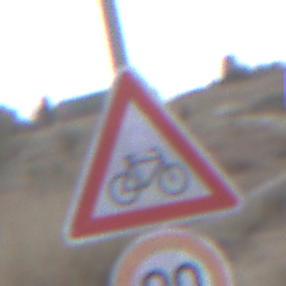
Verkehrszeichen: RadverkehrLinks
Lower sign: Geschwindigkeit90
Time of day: SunriseSunset
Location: Outdoor (Suburban)
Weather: Clear
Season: NotSpecified
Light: Natural